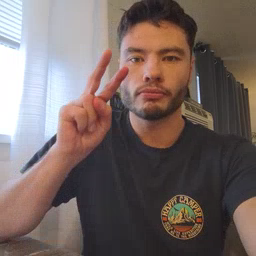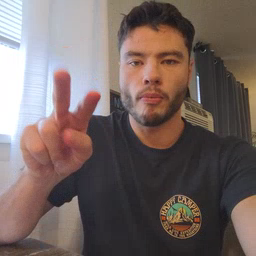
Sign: look